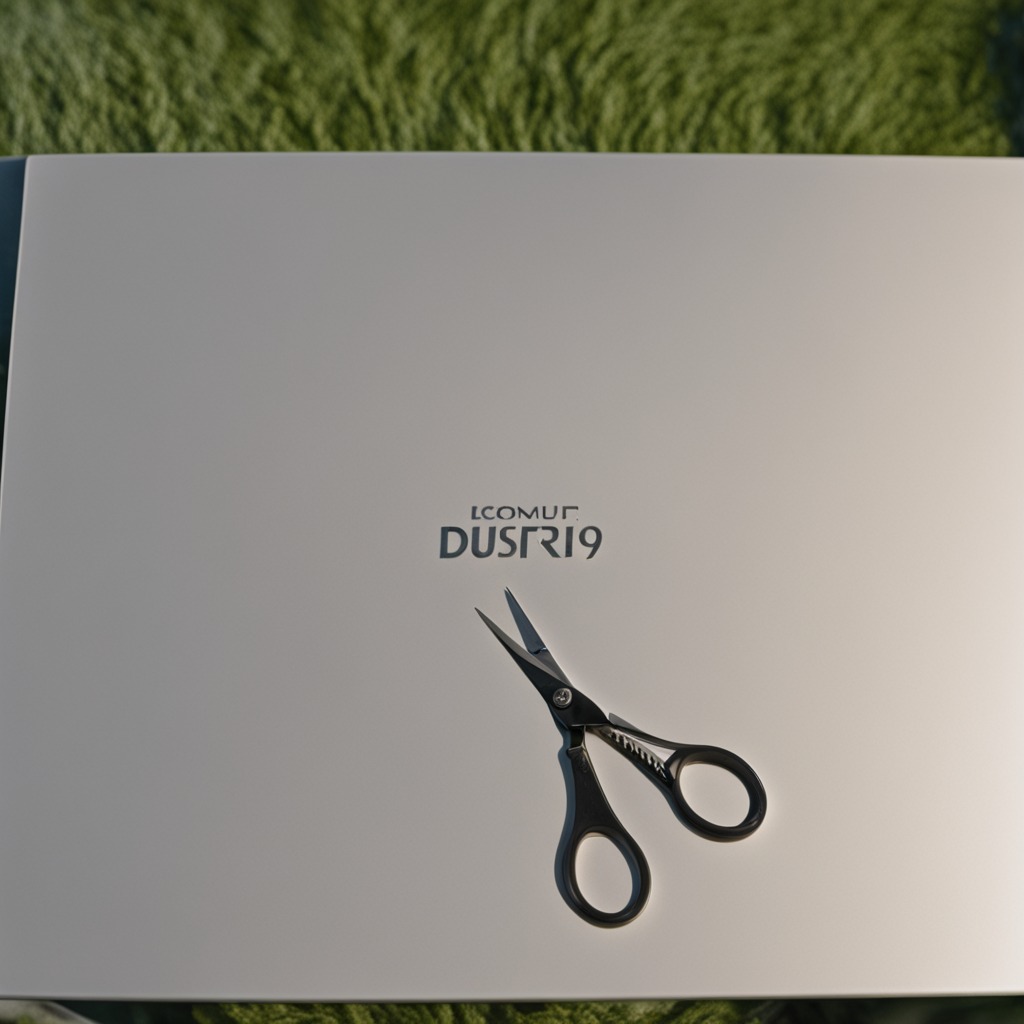
A scissor is lying on the textured surface.